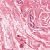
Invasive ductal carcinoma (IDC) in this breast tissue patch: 0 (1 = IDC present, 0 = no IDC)